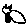
Label: cat